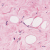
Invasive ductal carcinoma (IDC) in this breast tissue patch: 0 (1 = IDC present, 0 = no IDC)